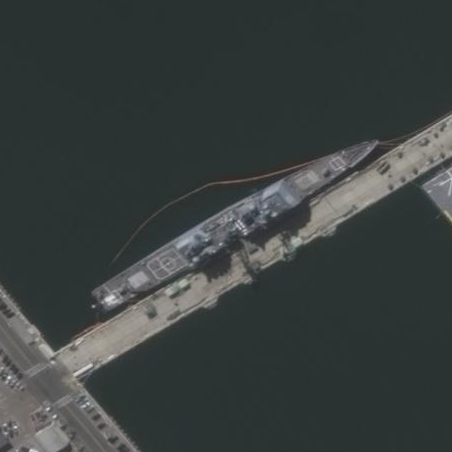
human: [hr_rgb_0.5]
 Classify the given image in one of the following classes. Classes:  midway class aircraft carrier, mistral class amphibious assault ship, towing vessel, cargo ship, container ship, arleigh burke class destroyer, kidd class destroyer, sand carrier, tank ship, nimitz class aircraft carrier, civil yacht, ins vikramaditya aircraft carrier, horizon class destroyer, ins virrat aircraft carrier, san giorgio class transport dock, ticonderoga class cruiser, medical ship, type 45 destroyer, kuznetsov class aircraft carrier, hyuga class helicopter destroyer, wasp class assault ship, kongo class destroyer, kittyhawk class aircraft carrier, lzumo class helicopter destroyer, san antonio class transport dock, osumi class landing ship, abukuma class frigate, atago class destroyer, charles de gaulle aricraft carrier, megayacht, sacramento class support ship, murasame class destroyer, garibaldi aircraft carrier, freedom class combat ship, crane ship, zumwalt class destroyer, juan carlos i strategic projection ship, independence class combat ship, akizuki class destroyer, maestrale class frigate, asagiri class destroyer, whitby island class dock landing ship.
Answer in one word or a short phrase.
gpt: Ticonderoga class cruiser